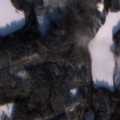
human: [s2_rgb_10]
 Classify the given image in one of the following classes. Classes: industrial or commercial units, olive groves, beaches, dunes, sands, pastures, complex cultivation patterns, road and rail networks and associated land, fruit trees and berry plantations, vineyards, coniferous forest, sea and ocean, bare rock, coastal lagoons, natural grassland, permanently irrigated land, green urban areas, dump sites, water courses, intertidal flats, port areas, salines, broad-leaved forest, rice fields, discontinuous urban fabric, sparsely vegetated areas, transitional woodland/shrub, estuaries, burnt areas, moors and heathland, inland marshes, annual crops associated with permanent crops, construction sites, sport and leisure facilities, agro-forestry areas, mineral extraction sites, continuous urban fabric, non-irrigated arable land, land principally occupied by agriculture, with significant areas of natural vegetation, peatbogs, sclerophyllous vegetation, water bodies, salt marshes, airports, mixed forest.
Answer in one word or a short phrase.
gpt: broad-leaved forest, coniferous forest, mixed forest, transitional woodland/shrub, water bodies